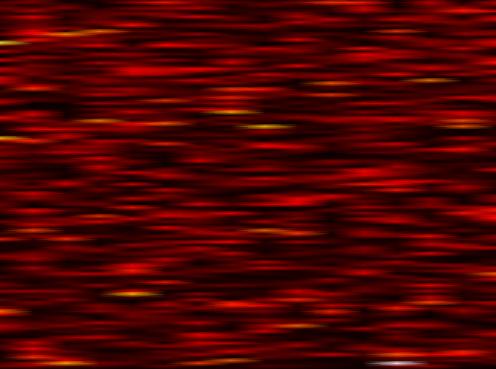
Label: WOLA